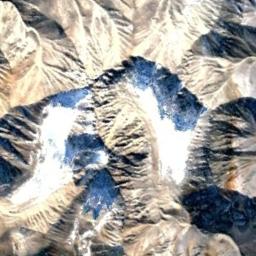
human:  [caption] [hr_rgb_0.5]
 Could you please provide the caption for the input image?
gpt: A snow-covered mountain covered in large areas .

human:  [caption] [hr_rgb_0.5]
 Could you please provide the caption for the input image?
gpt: The snowberg has some valley glaciers and some knife-edge ridges remain at the top of the snowberg .

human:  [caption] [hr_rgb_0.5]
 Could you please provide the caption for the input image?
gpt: There is a lot of snow on the snowberg .

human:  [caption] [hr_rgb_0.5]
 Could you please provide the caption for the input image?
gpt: The snow berg is consist of bare land and white snow .

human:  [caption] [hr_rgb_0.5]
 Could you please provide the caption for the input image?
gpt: There are some snow on the snowberg .